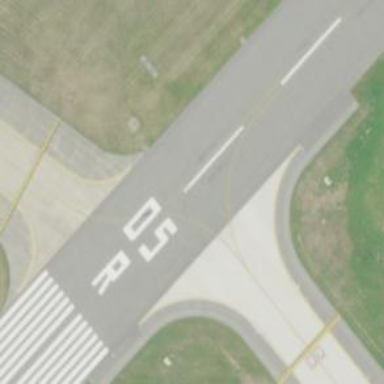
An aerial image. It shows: View of taxiway at the airport.